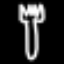
Label: fork